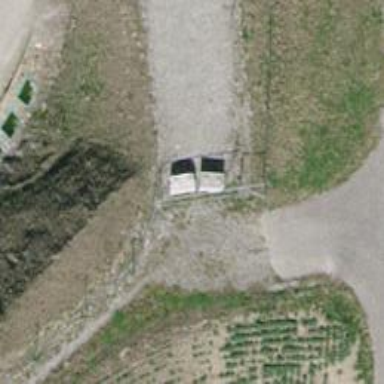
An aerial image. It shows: Block barrier.